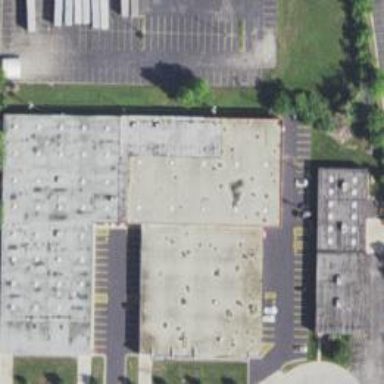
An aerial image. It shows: Industrial building.